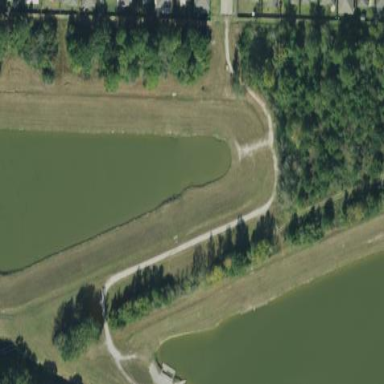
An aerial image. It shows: Detention basin used for land use.